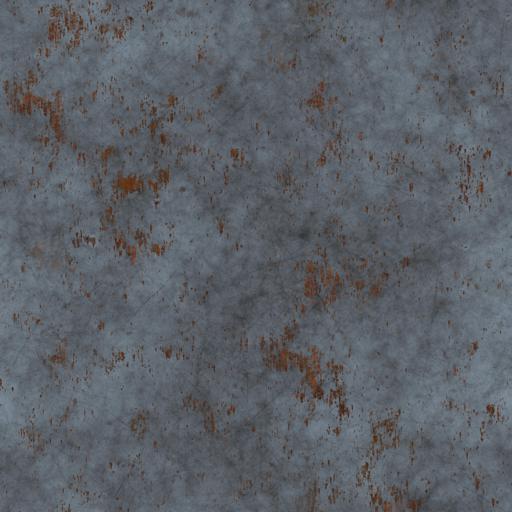
Tags: leaks metal old rust rusty spots steel